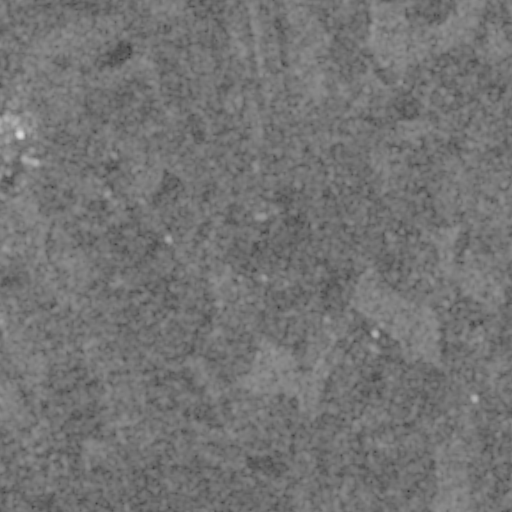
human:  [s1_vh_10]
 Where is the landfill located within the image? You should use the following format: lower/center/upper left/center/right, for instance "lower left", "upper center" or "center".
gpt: The landfill is located in the lower left of the image.
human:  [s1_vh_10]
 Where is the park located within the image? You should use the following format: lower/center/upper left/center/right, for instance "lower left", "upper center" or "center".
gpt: The park is located in the lower left of the image.
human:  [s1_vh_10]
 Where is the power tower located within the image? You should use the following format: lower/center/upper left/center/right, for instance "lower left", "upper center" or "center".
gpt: The power tower is located in the upper right of the image.
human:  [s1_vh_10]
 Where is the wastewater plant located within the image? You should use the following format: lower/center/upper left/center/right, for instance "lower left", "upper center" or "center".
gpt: The wastewater plant is located in the upper left of the image.
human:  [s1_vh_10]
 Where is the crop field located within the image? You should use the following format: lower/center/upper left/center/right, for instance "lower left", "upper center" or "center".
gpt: There is no crop field in the image.

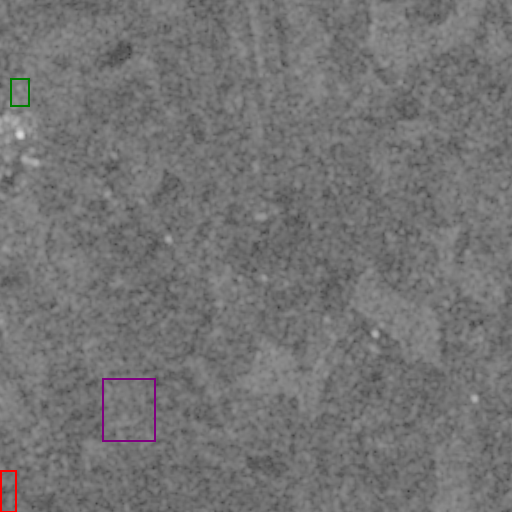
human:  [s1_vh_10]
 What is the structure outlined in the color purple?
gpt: The structure outlined in purple is a landfill.
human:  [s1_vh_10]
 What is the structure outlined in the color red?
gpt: The structure outlined in red is a park.
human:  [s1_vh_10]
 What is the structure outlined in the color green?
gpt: The structure outlined in green is a wastewater plant.
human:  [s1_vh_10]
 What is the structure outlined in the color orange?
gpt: There is no orange outline.